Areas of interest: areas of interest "Mingqing Driving School (Changan Xianxi Training Ground)"
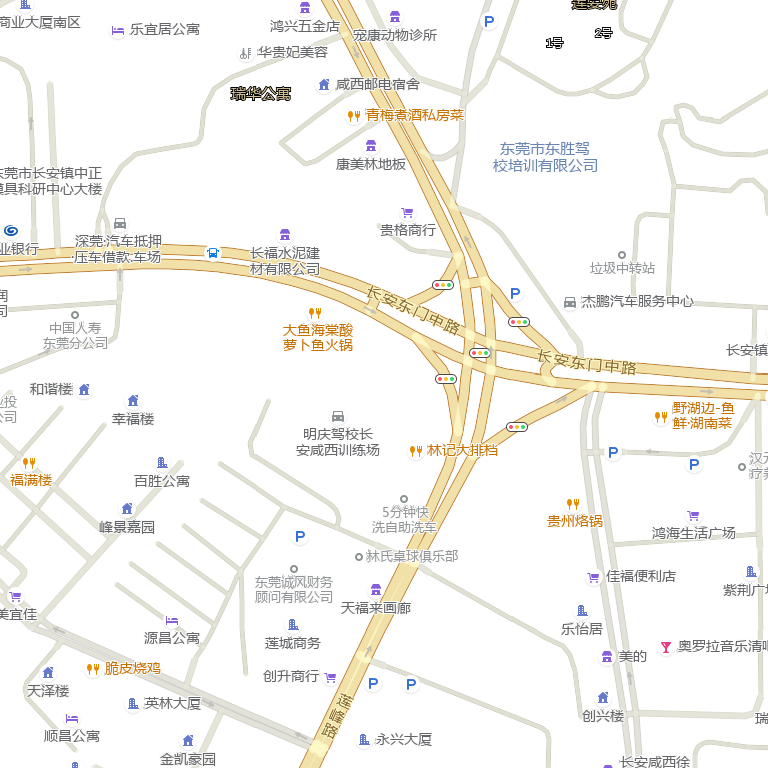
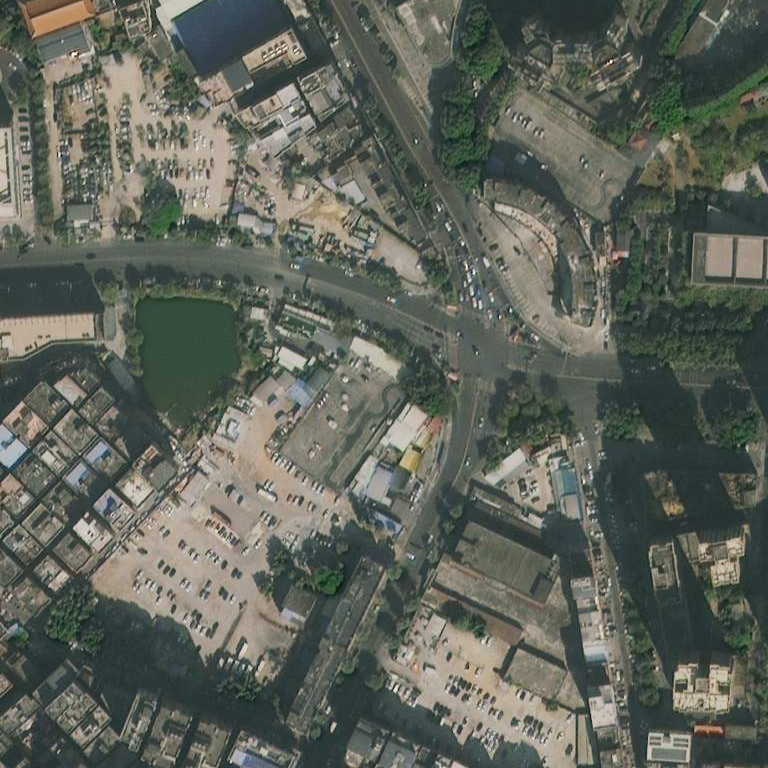